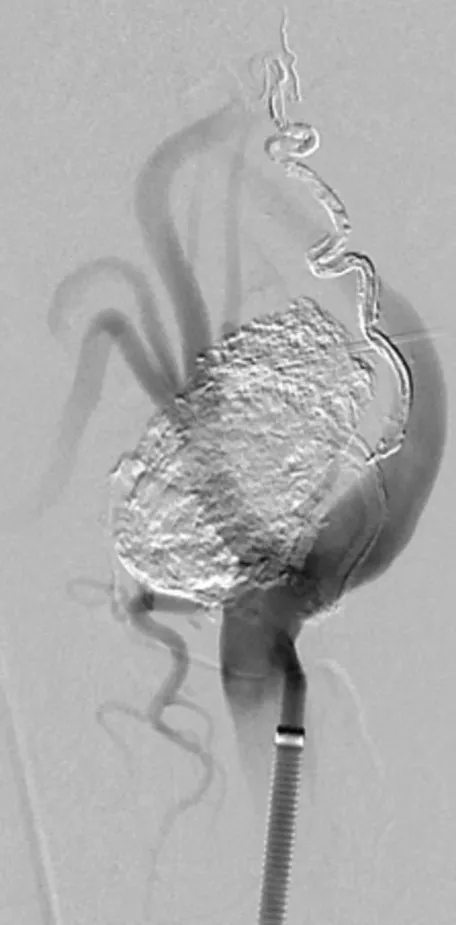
Arteriography showing the glomus tumor punctured percutaneously, soon after embolization with polymer. The arteriographic image is used to guide safe puncture of the tumor.
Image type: radiology (ct)